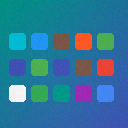
Screen state: on